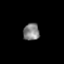
Tissue: prostate
Cell type: Myeloid cells
Senescence score: 0.3199
Nuclear area (px): 276
Mean DAPI intensity: 128.326